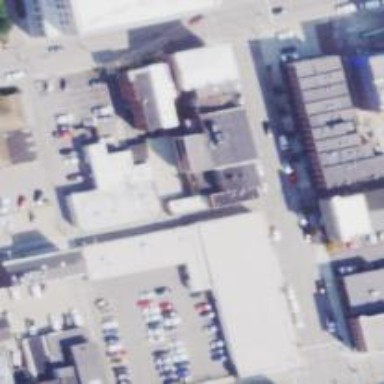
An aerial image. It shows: Building housing car repair shop.